Interaction volume radius: 5 \u00c5
Interaction volume height: 15 \u00c5
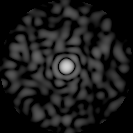
Disorder parameter: 0.7519